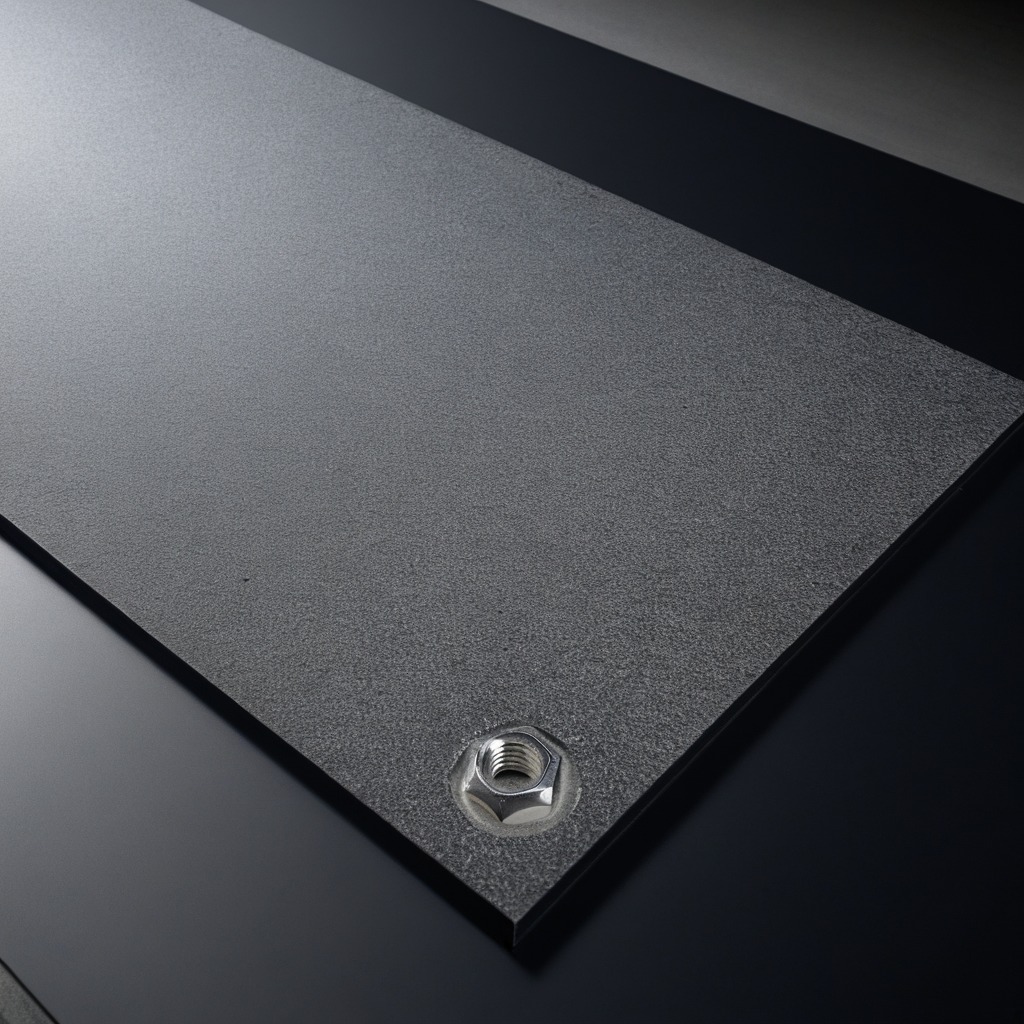
A metal nut lies on a clean granite tabletop covered with a black rubber mat inside a workshop under bright overhead lighting crisp shadows high clarity worn but beneath the mat